Interaction volume radius: 5 \u00c5
Interaction volume height: 20 \u00c5
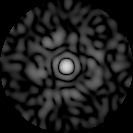
Disorder parameter: 0.8337